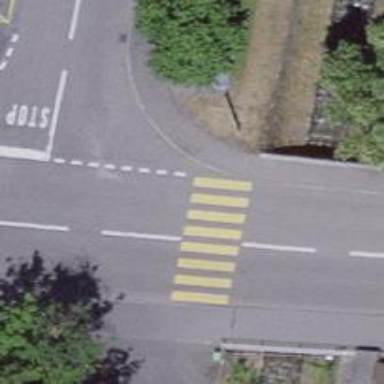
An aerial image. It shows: Marked crossing with zebra stripes on the road.